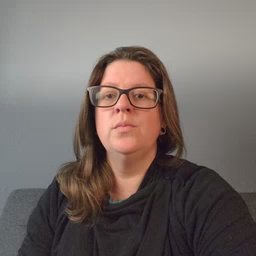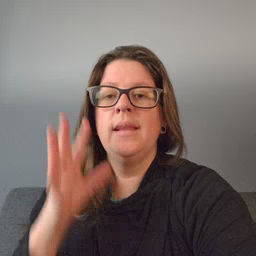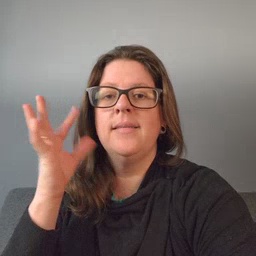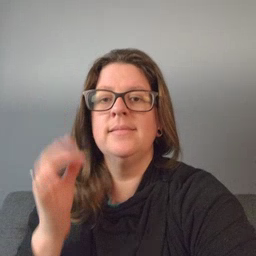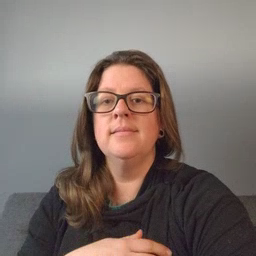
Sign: cat